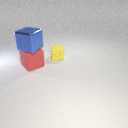
small yellow rubber cube to the right of large red rubber cube